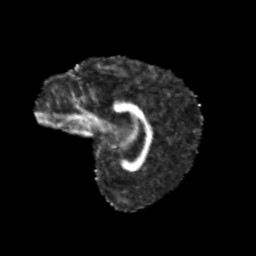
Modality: FA
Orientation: sagittal
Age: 11
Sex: female
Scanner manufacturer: siemens
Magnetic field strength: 3 T
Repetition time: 3.8 s
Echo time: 0.07 s